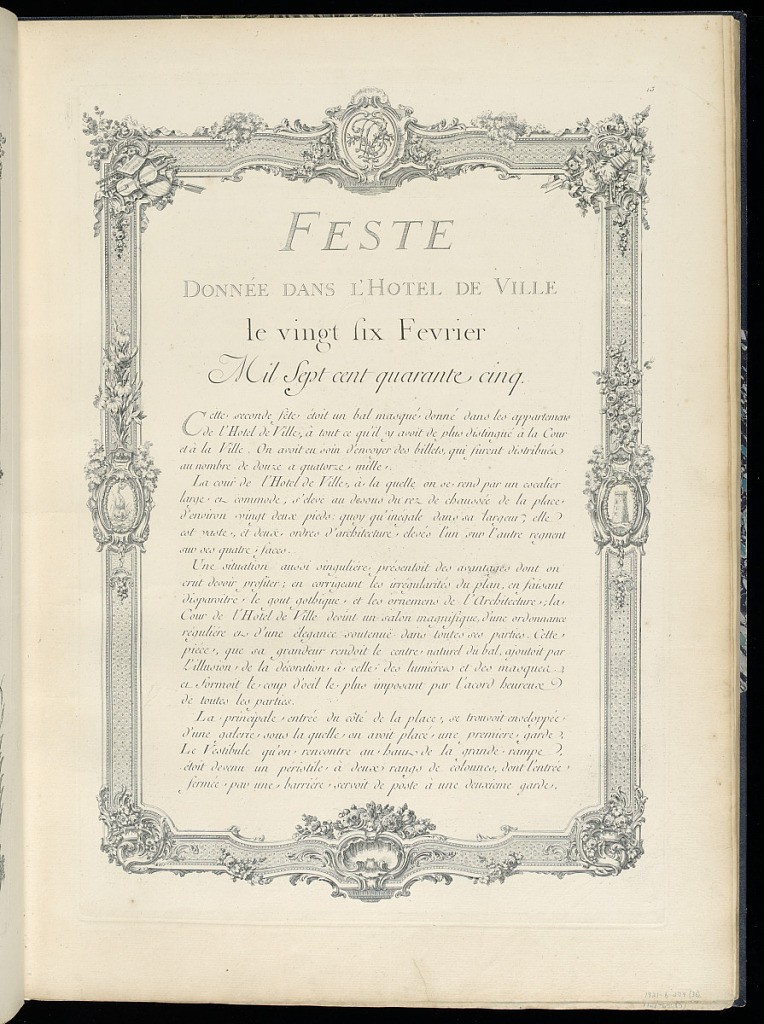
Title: Page of Text, Printed on Recto and Verso
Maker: Marie F. Lattré, French, active eighteenth century
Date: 1751
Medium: Engraving on laid paper
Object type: Bound print
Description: Page of text with elaborate border decoration, printed on recto and verso. The recto begins, and the verso continues, a description of the masked ball given at the Hôtel de Ville on February 26, 1745, to celebrate the marriage of Louis Dauphin with Maria Teresa of Spain.